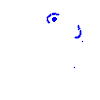
Particle: electron